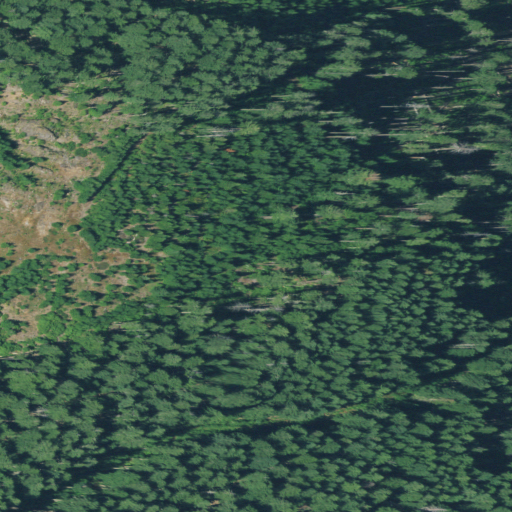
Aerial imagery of mountain in Oregon named Bachelor Butte containing evergreen forest, grassland, and shrub